Field crop: maize
Growth stage: 2
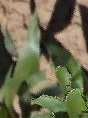
Species: maize